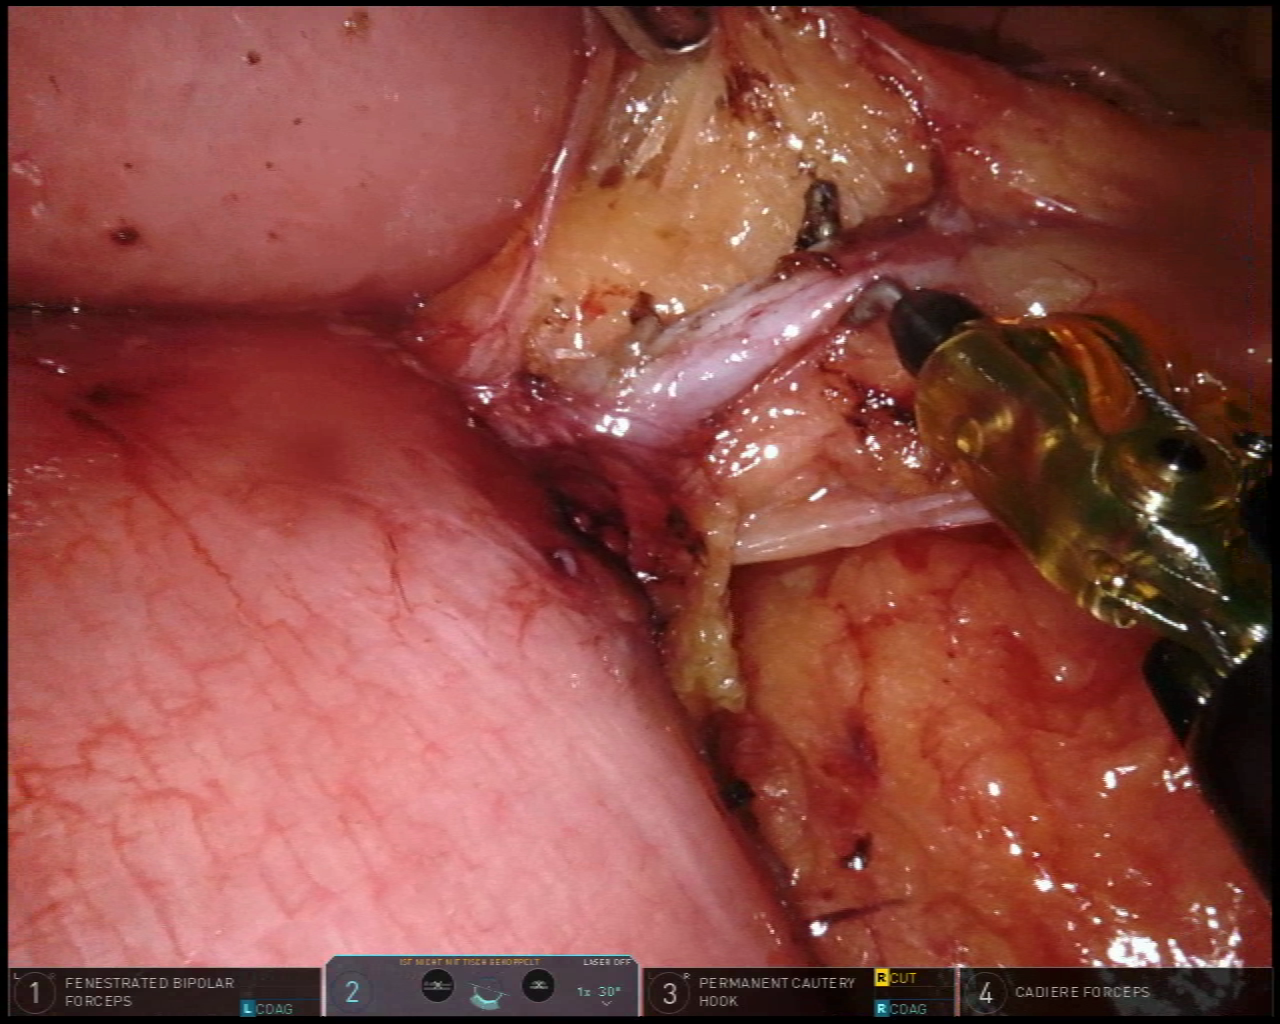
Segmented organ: intestinal_veins
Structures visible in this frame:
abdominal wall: no
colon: yes
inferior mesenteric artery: no
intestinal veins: yes
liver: no
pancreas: no
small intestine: yes
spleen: no
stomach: no
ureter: no
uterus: no
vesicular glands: no